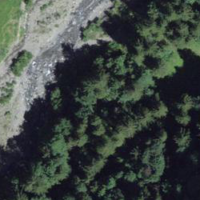
EUNIS habitat code: 44
Species observed at this site:
Salvia glutinosa
Epipactis palustris